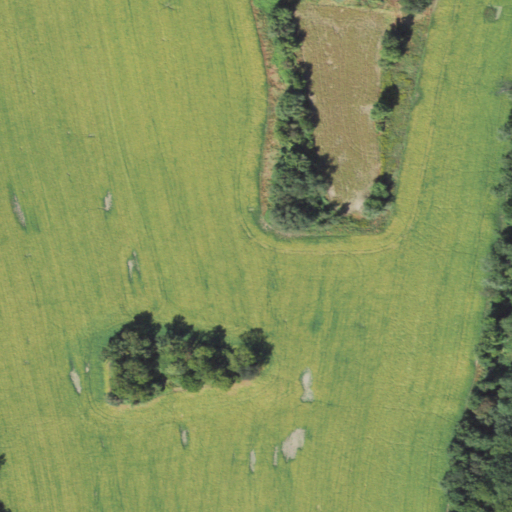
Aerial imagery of island in Pennsylvania named Hoover Island containing cultivated crops, deciduous forest, and mixed forest